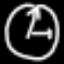
Label: clock